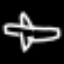
Label: airplane